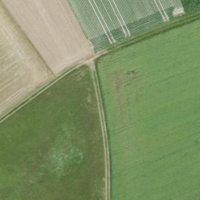
EUNIS habitat code: 52
Species observed at this site:
Acer pseudoplatanus